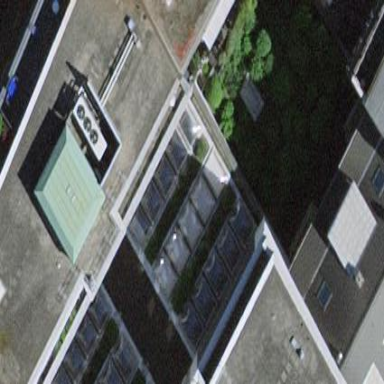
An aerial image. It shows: Building part with flat roof.